Question: I have set up code inspection for php doc blocks, so now I will get warning if they are missing or incomplete.

When I have one class open, I can use 'Code > Generate > PhpDocBlocks' to generate them or just start a comment via '/*' in front of a method and it will be added.
Also, if exsiting doc blocks are incomplete or wrong, I can use 'Update DocBlock' in order to match the DocBlock of a method to the actual method's signature.
Is there a way of applying these, both the doc block generation and, if necessary, the update of a doc block over the entire codebase without manually initializing this in each class?
I am looking for a batch process.
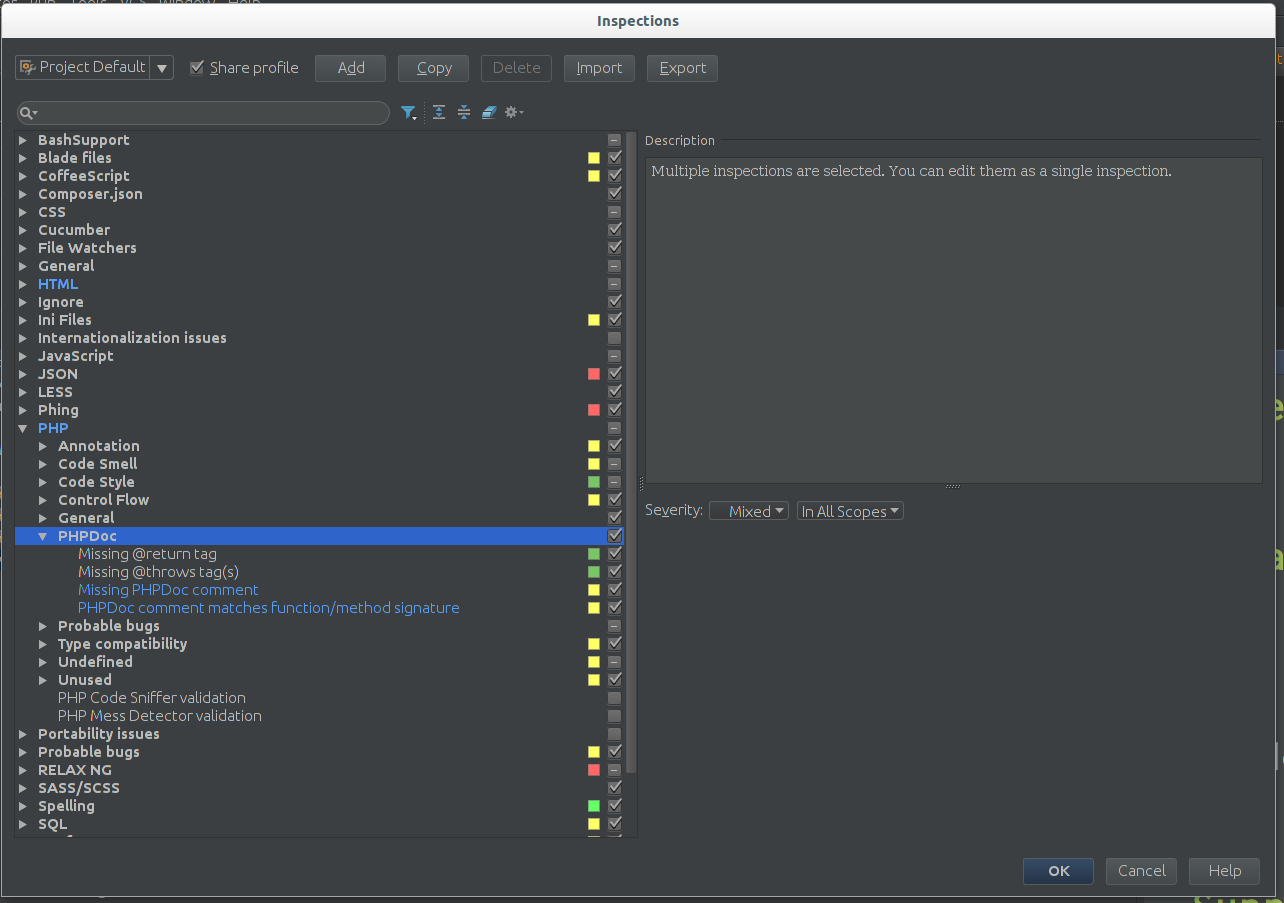
Answer: In the project overview, you can right click a folder and select 'Inspect Code'. It's also available via 'Code > Inspect Code'.
A window will pop up asking you for further detail and you also can expect the scope to whole context.
Make sure your Inspection Profile contains PHPDoc. If the inspection has run through, you then will have a PHPDoc section,

By right clicking you then can 'Apply Fix' even for multiple classes.